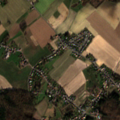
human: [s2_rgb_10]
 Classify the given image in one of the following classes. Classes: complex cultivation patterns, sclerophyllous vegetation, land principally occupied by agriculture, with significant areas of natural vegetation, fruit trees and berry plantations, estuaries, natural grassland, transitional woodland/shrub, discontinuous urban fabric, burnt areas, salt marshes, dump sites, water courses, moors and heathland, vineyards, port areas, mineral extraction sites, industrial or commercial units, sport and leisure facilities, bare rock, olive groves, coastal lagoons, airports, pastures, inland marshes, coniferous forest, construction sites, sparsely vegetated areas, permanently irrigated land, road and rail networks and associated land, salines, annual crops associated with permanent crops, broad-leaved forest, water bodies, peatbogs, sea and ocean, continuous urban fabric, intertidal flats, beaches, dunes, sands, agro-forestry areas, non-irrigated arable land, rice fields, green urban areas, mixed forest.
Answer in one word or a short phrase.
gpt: discontinuous urban fabric, sport and leisure facilities, non-irrigated arable land, broad-leaved forest, mixed forest